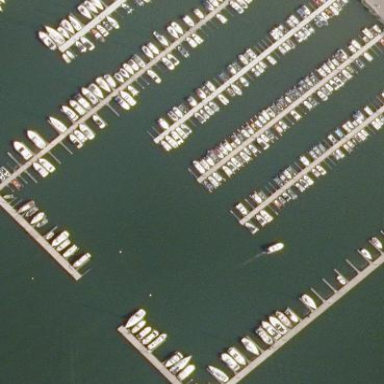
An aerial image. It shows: Man-made pier.